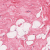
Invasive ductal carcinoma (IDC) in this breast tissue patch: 0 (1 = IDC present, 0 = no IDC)